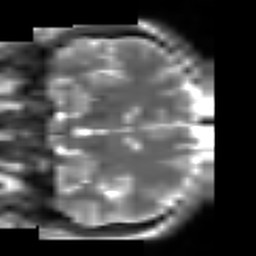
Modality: T2w
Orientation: coronal